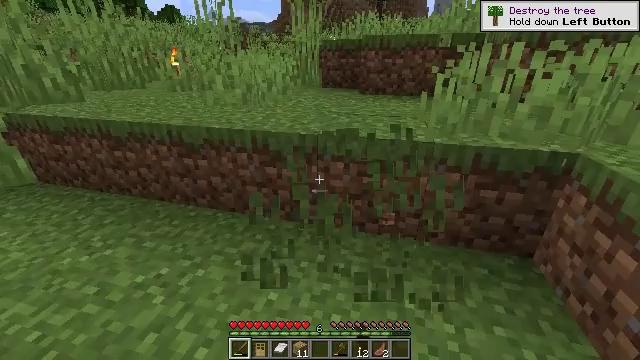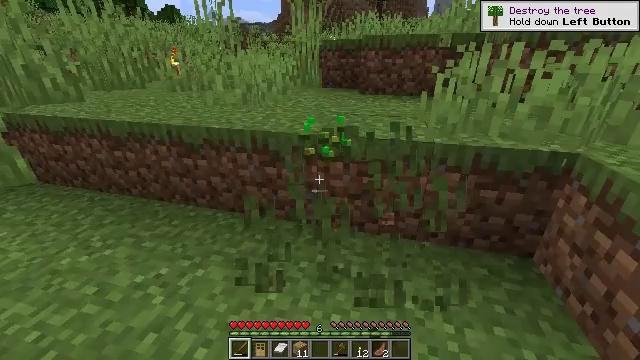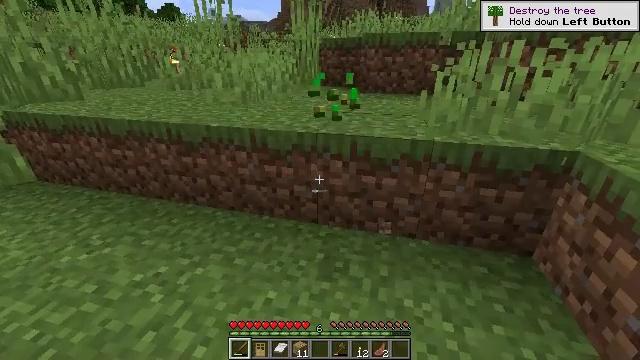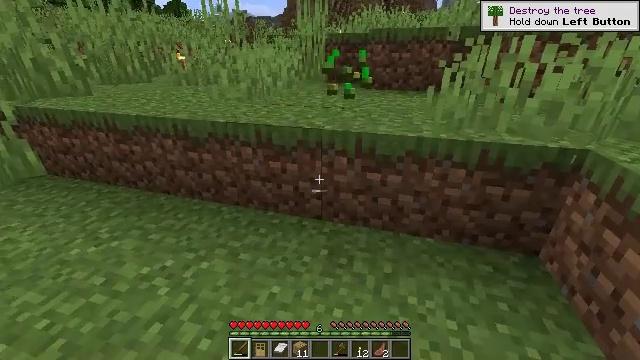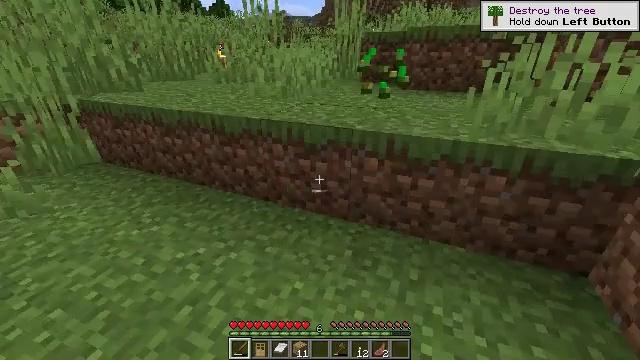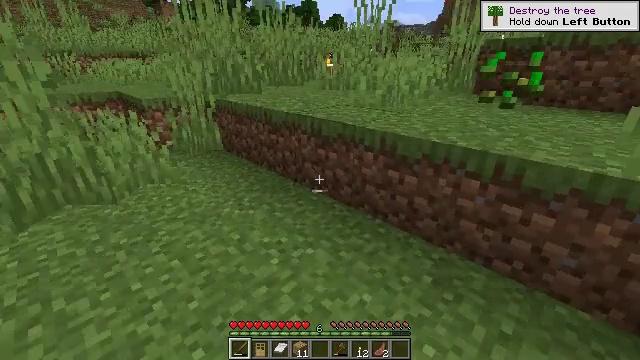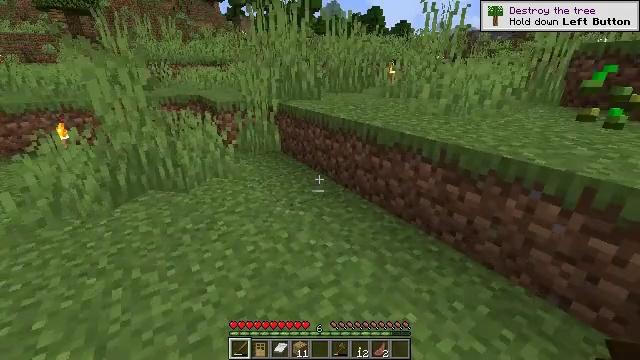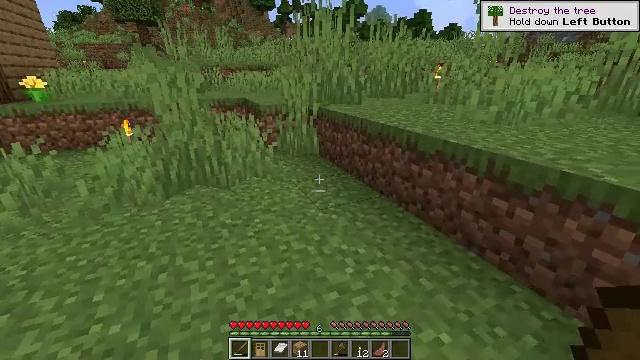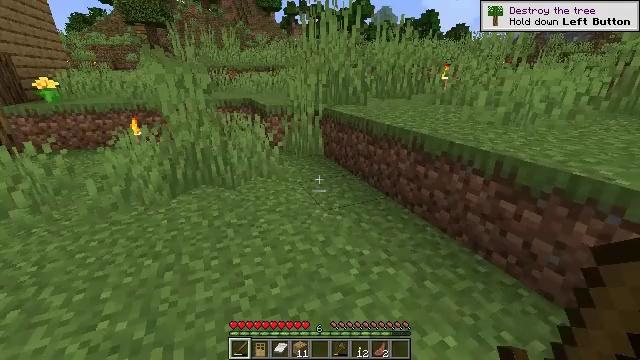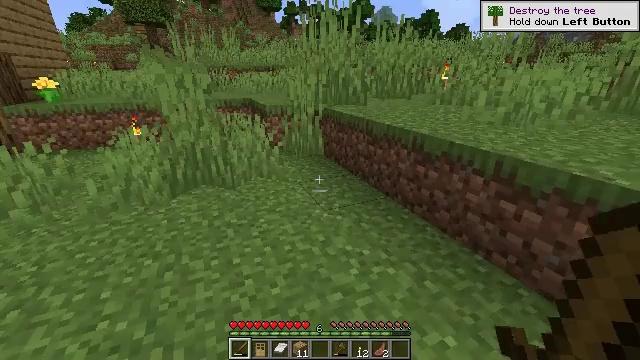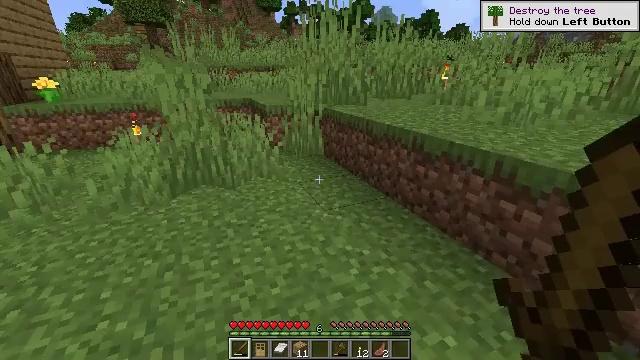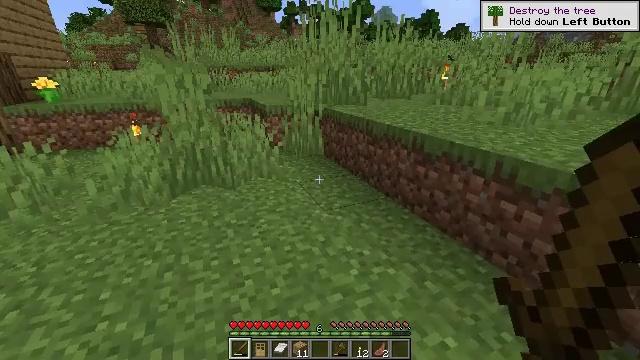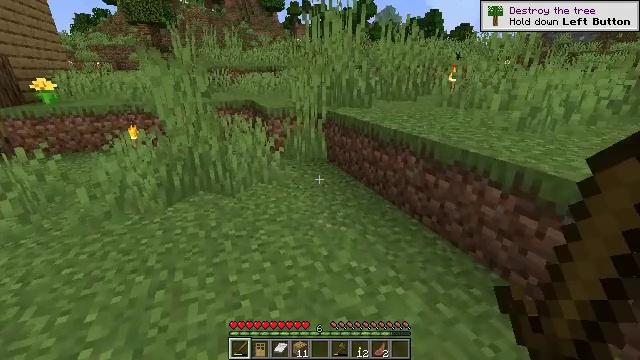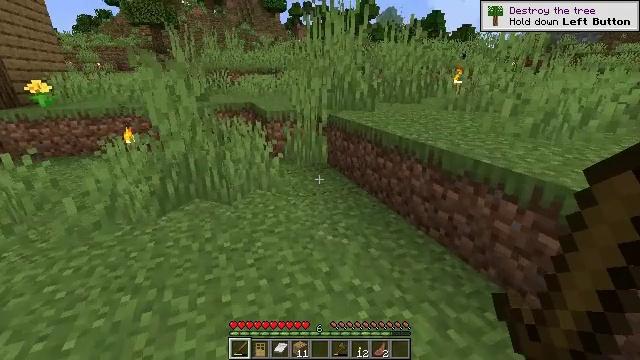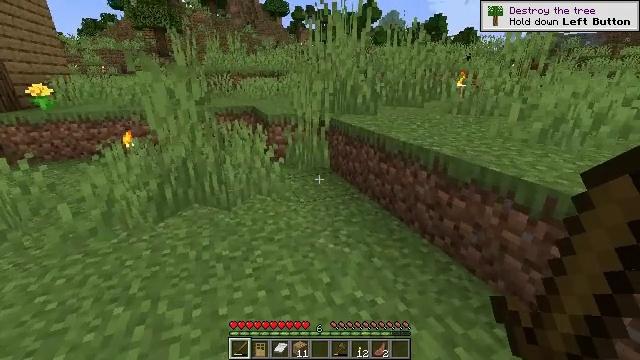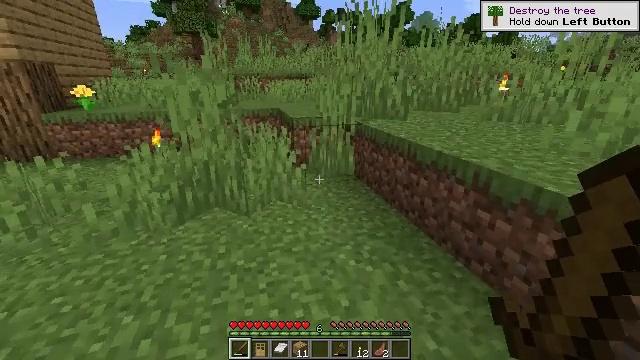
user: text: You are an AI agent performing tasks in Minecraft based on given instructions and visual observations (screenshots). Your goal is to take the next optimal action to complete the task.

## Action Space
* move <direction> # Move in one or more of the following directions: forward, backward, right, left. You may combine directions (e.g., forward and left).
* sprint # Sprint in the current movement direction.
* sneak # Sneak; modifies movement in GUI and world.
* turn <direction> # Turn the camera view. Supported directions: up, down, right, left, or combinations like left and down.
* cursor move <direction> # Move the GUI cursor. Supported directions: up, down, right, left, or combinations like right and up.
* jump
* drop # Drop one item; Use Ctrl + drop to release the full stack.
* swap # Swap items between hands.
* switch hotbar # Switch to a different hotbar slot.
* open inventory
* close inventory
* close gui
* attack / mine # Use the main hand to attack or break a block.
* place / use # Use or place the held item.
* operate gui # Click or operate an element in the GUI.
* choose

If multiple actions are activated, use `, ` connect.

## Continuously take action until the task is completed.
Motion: motion action
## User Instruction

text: Harvest tall grass for seeds.
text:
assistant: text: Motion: no_op
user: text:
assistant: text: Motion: no_op
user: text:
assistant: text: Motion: turn left
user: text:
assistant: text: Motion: turn left
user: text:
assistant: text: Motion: turn left and up
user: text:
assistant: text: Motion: turn left and up
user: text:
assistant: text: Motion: turn left
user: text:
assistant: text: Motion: turn left
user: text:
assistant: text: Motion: no_op
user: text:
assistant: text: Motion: no_op
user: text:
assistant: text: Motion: move forward
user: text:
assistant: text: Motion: move forward
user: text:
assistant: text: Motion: move forward
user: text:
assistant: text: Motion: move forward
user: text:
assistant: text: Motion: move forward, turn left
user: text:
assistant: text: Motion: turn left
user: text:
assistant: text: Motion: no_op
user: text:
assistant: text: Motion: no_op
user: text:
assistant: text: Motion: no_op
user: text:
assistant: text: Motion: no_op
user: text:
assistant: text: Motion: attack / mine
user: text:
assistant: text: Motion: attack / mine
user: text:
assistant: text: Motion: attack / mine
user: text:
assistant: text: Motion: no_op
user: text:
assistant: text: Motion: no_op
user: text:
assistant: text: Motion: no_op